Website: crate-barrel
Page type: account-selection
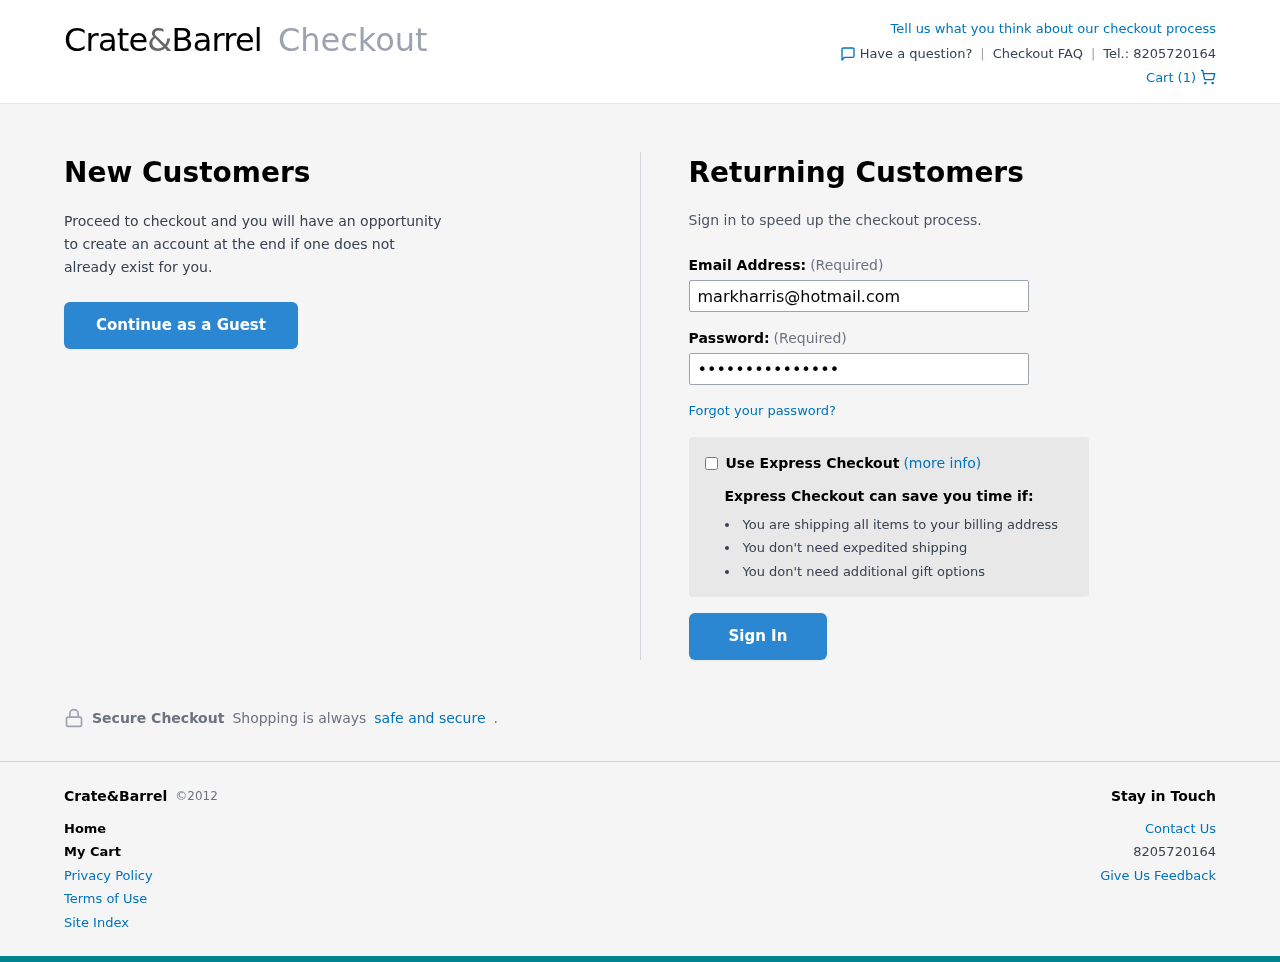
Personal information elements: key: PII_EMAIL
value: markharris@hotmail.com
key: PII_PHONE
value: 8205720164
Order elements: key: ORDER_NUM_ITEMS
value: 1